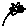
Label: flower